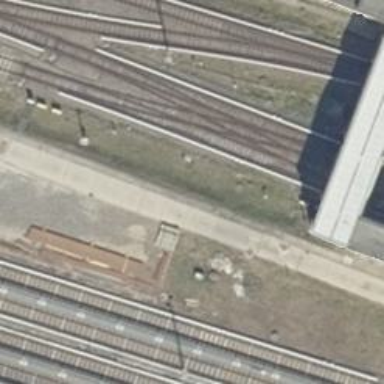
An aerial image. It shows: Electrified rail.